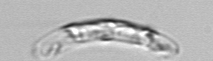
Label: Guinardia_striata